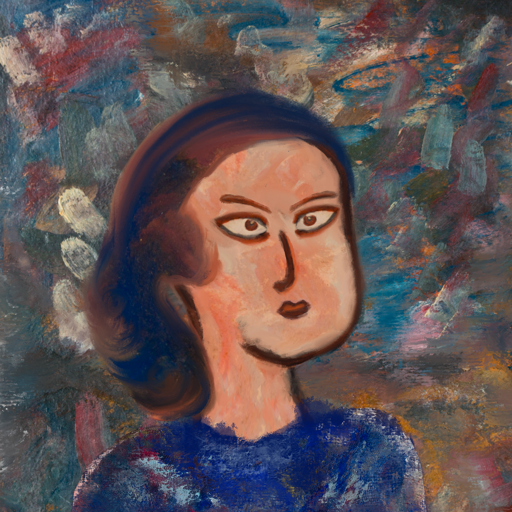
Background: Boggyland, Head And Neck Side: Roy_Bahadur, Face Side: Roy_Bahadur, Bust: Irani, Hair Side: Mother_And_Son_Son, Head Accessory: Blank, Second Necklace: Blank, Necklace: Blank, Baby: Blank